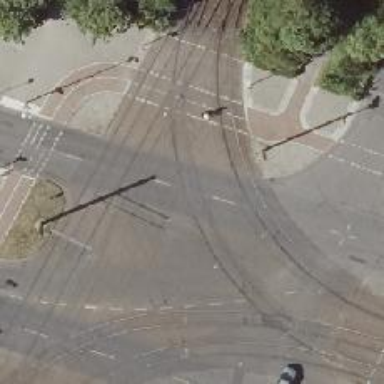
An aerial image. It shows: Tram level crossing on the railway.